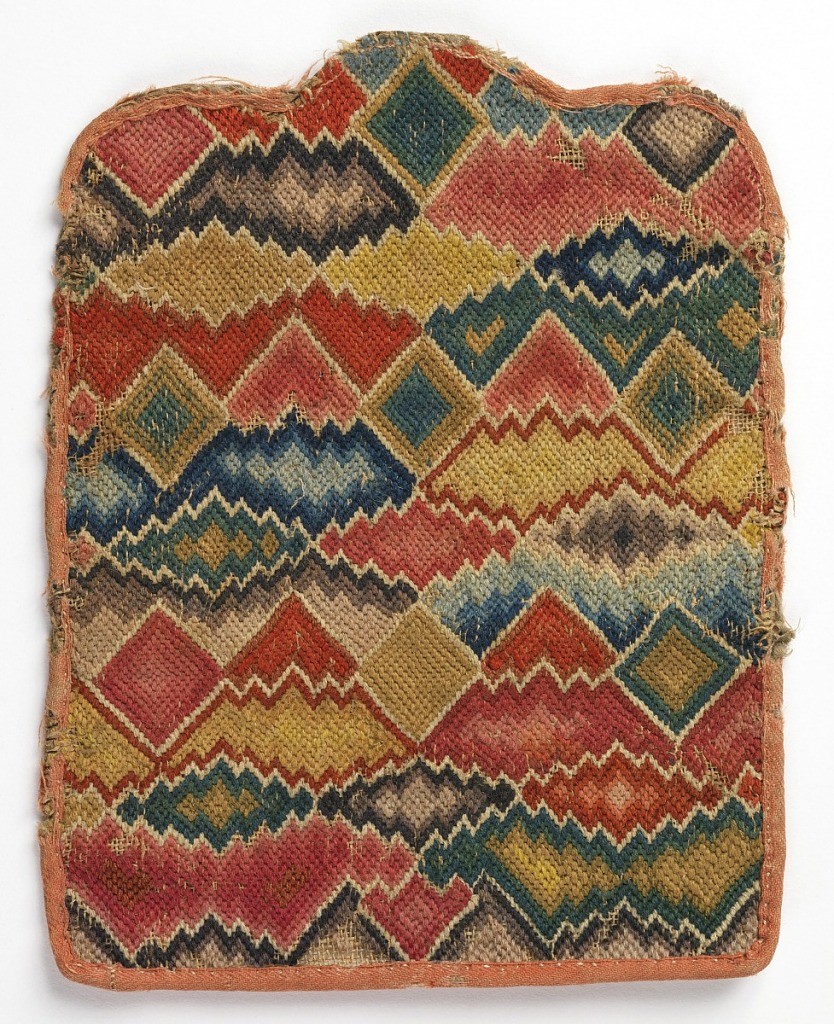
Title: Purse
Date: late 18th century
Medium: wool embroidery on linen foundation Technique: embroidered in brick stitch on plain weave foundation
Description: Envelope-style purse embroidered solidly in brilliantly colored wools in bargello or flame stitch. Reds, pinks and yellows predominate, with shades of blue, green and brown. Bound in light red tape.